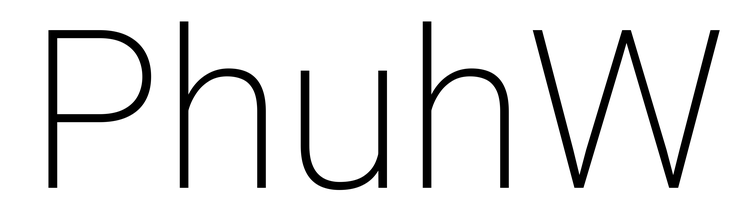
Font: Roboto_ExtraLight